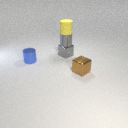
small blue metal cylinder to the left of small brown metal cube